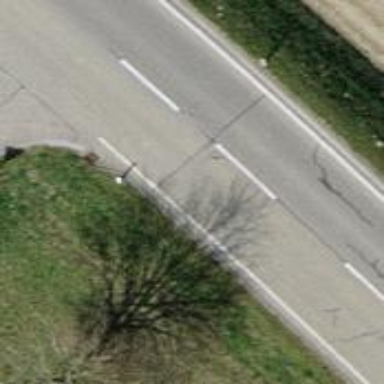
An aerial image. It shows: Asphalt road classified as tertiary.